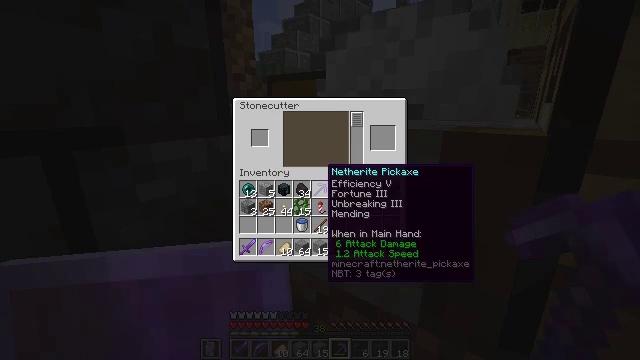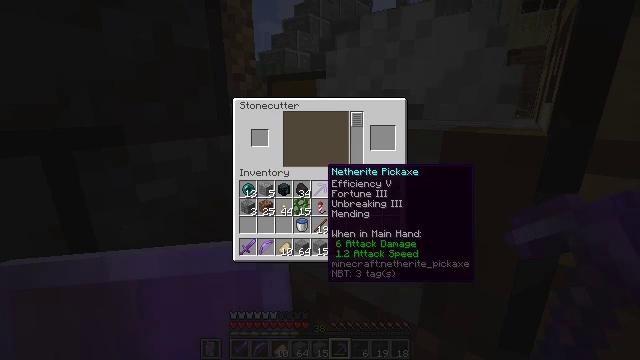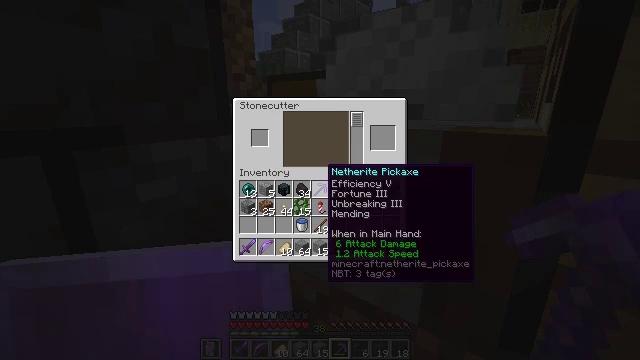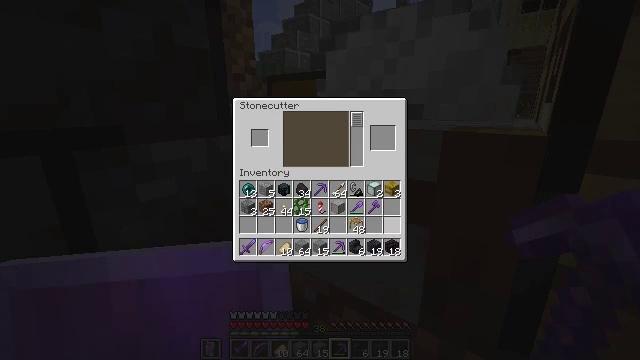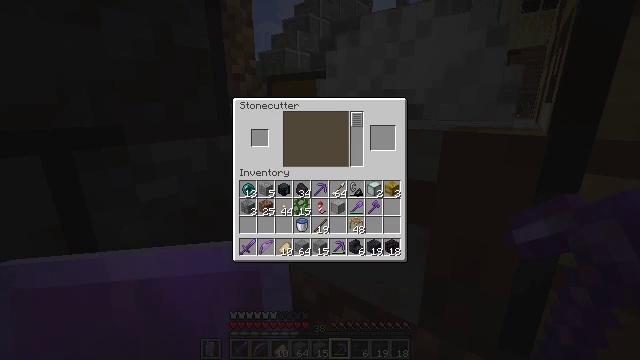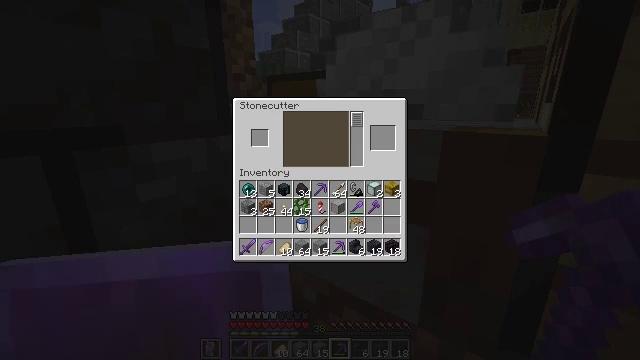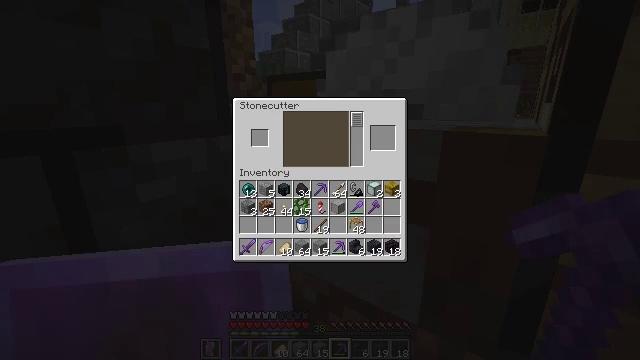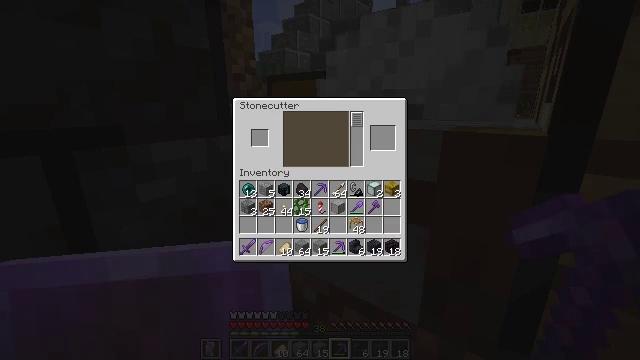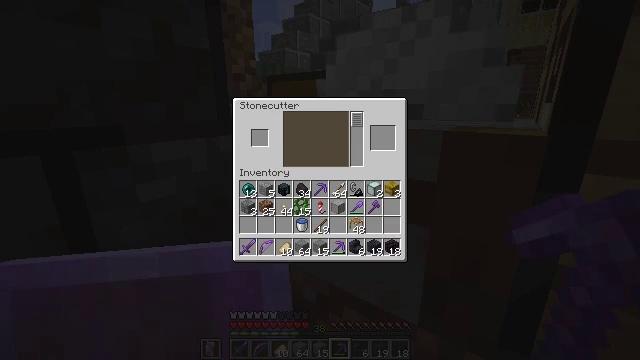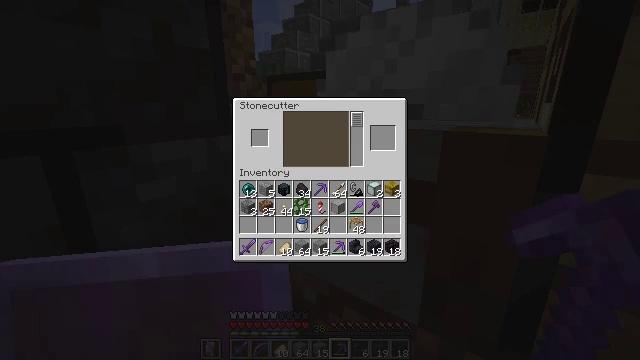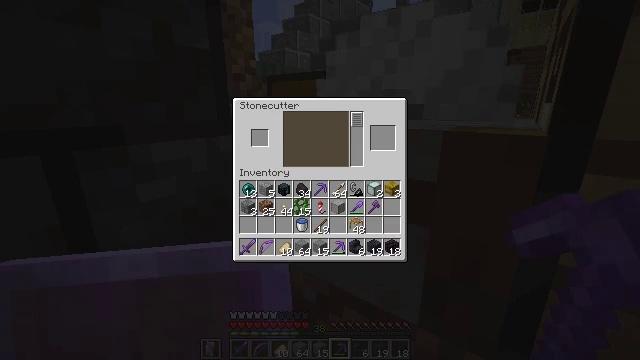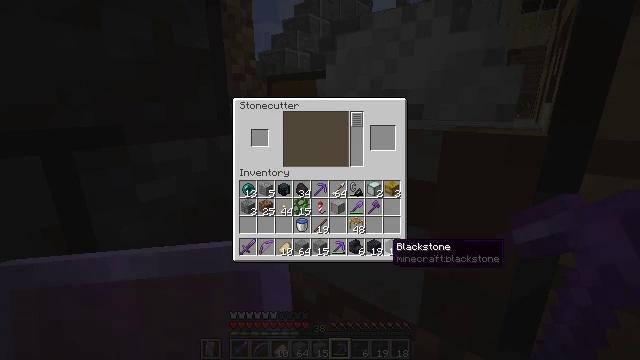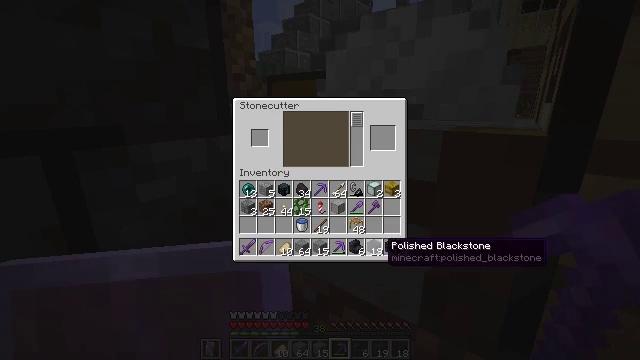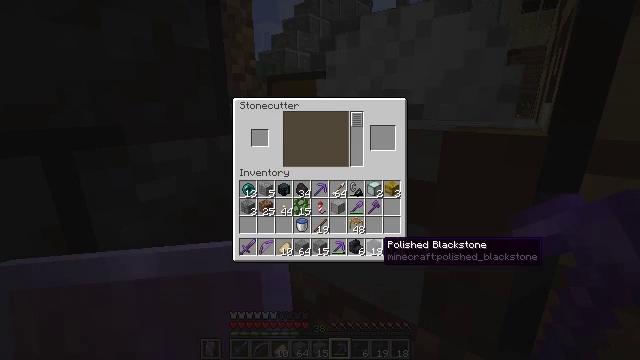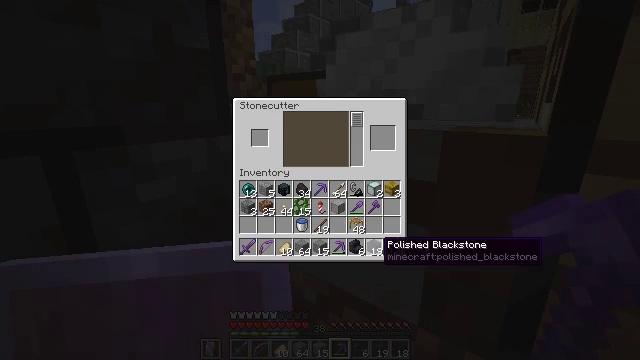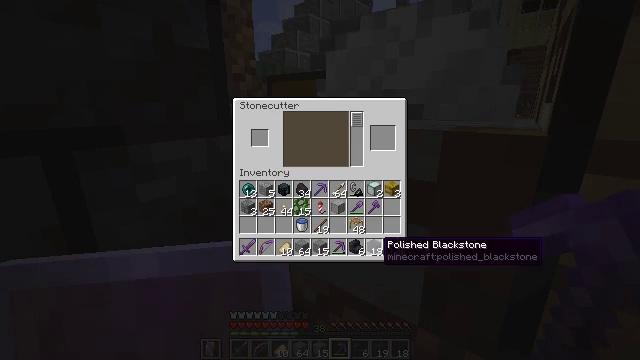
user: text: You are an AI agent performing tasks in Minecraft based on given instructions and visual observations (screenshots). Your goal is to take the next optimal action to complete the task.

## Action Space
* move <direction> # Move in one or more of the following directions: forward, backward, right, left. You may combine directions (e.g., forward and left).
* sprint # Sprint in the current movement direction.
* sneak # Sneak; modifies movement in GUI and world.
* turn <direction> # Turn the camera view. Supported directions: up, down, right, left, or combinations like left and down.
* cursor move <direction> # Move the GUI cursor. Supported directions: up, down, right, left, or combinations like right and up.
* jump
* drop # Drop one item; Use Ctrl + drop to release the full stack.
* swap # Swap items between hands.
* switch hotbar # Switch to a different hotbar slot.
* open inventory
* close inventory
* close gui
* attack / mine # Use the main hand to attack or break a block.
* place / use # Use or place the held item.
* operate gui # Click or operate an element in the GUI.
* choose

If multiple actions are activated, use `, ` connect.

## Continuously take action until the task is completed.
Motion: motion action
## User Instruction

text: craft item polished blackstone slab
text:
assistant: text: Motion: no_op
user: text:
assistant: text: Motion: no_op
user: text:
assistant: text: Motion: turn right and down
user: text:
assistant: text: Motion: turn right and down
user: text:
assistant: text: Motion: turn right and down
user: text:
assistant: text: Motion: no_op
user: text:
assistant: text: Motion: sneak, turn left
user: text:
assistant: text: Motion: sneak, turn left
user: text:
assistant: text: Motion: sneak, turn left
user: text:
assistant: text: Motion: sneak, turn left
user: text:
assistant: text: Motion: sneak, turn left
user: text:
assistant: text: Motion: sneak
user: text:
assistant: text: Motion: sneak
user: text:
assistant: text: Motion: sneak
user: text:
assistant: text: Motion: sneak
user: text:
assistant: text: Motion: sneak
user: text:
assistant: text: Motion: sneak
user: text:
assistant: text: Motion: sneak
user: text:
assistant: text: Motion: sneak, attack / mine
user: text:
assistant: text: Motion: sneak, attack / mine
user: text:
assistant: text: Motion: sneak, attack / mine
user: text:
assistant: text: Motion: sneak
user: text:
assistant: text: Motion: sneak
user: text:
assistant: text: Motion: no_op
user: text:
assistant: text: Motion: no_op
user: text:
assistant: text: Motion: no_op
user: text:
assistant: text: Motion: turn left and up
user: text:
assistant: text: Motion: turn left and up
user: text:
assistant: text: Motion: no_op
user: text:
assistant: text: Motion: turn up